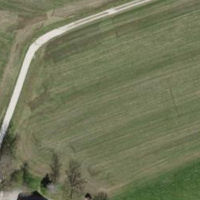
EUNIS habitat code: 55
Species observed at this site:
Veronica chamaedrys